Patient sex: M
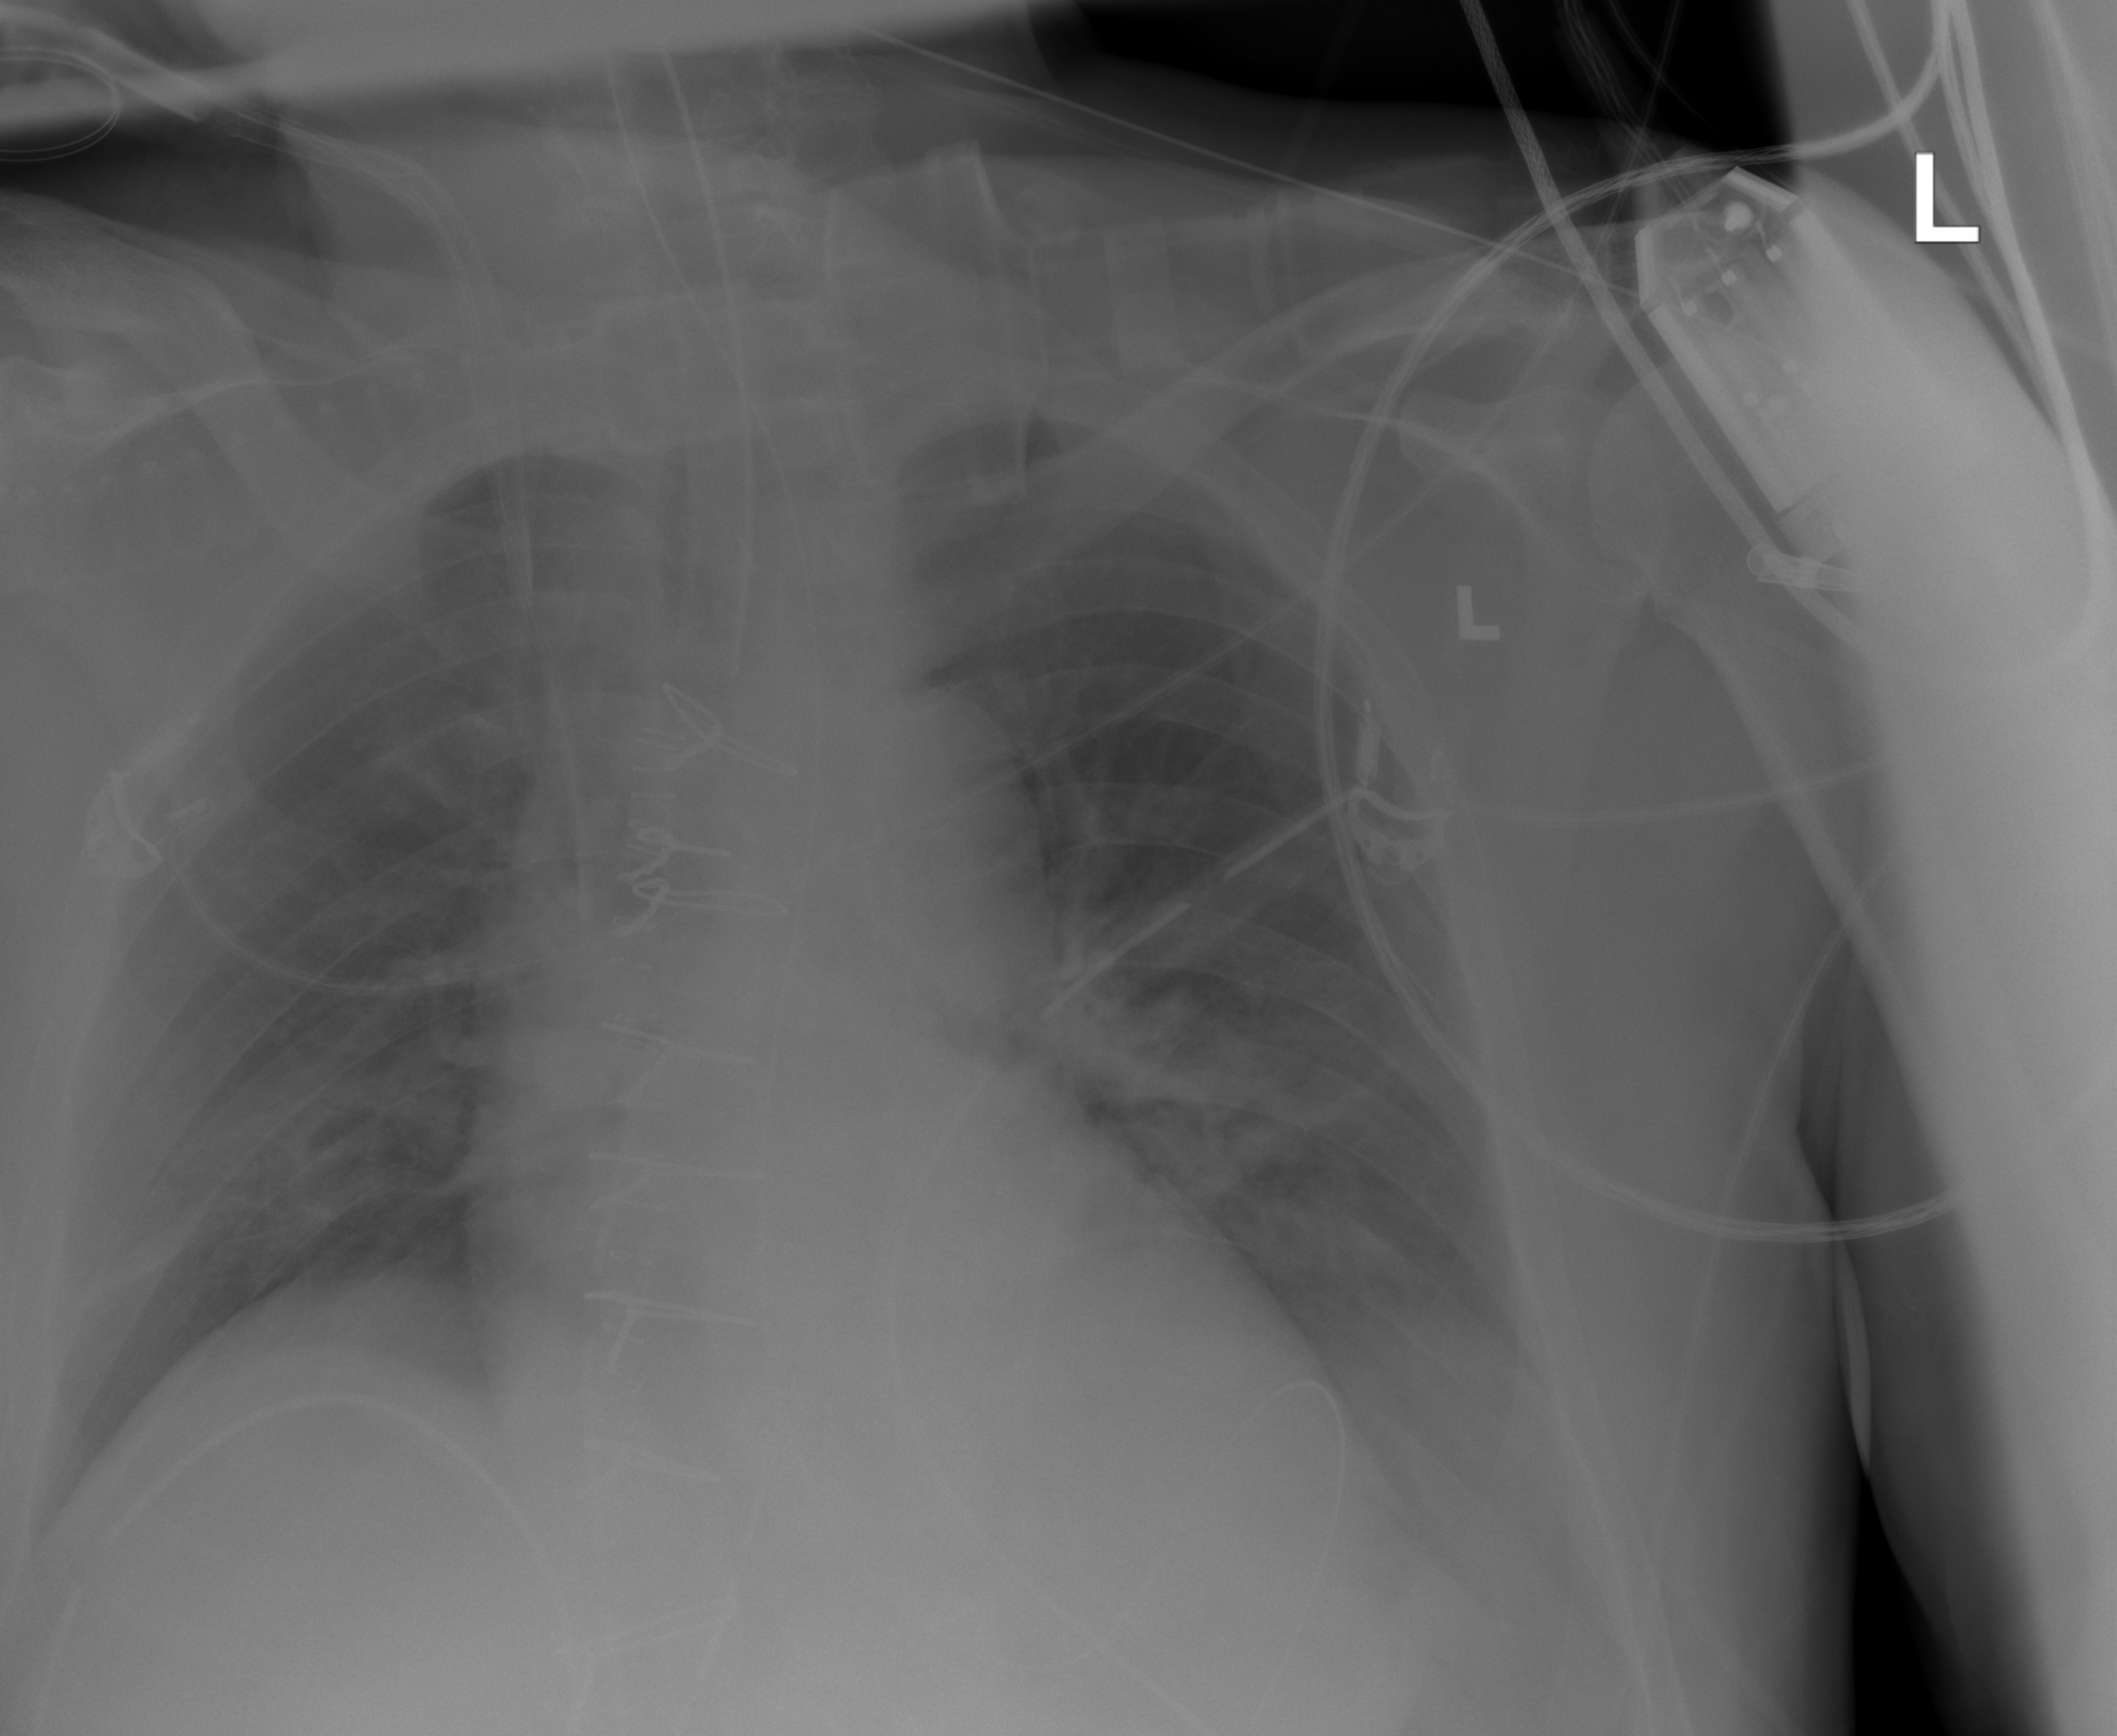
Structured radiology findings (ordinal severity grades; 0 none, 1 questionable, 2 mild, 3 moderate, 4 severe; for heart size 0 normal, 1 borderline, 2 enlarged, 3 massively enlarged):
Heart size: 0
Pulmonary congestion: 1
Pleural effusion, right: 0
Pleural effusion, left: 0
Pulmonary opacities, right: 0
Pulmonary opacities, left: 1
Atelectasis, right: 1
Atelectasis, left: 2